Chest X-ray:
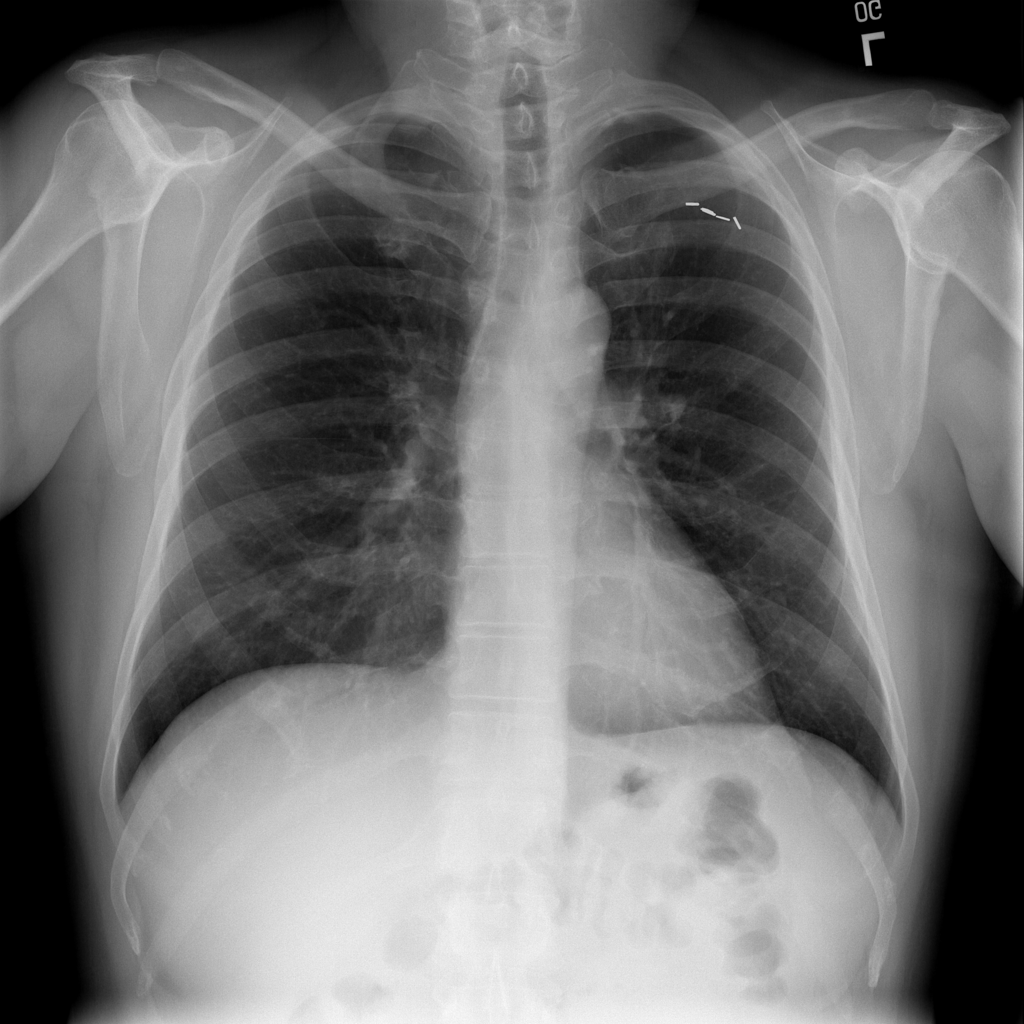
No abnormal finding: yes